Aerial crown-view tile of a tropical tree (Barro Colorado Island, Panama), acquired 20240918:
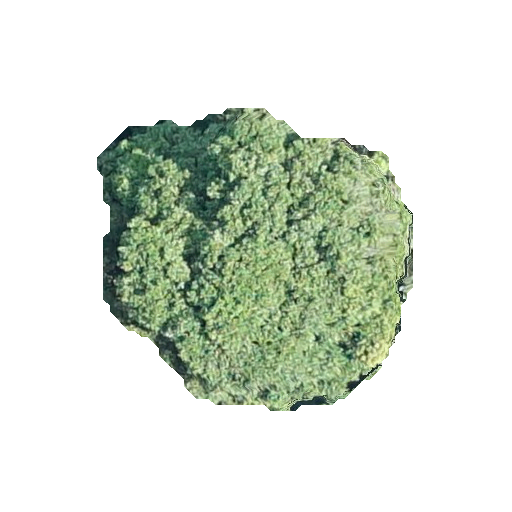
Species: Prioria copaifera
GBIF accepted scientific name: Prioria copaifera
Crown area: 116.219 m²